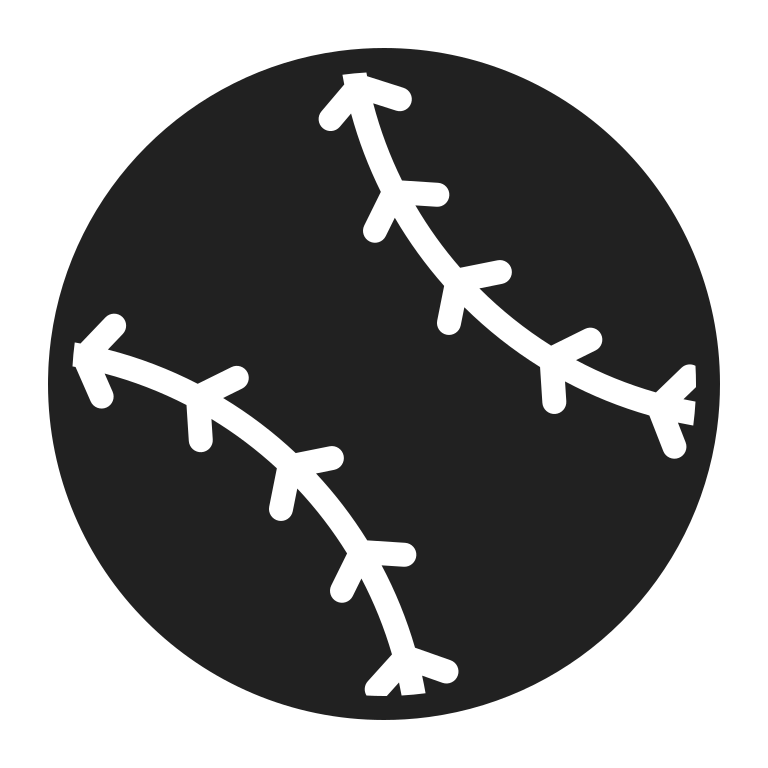
softball high contrast